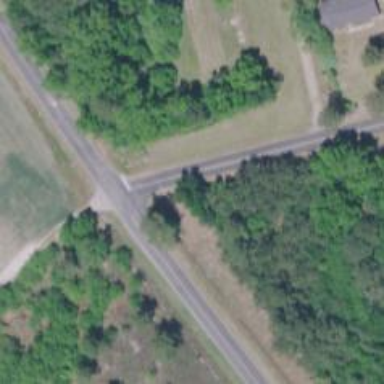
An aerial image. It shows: Road with stop sign.